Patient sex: F
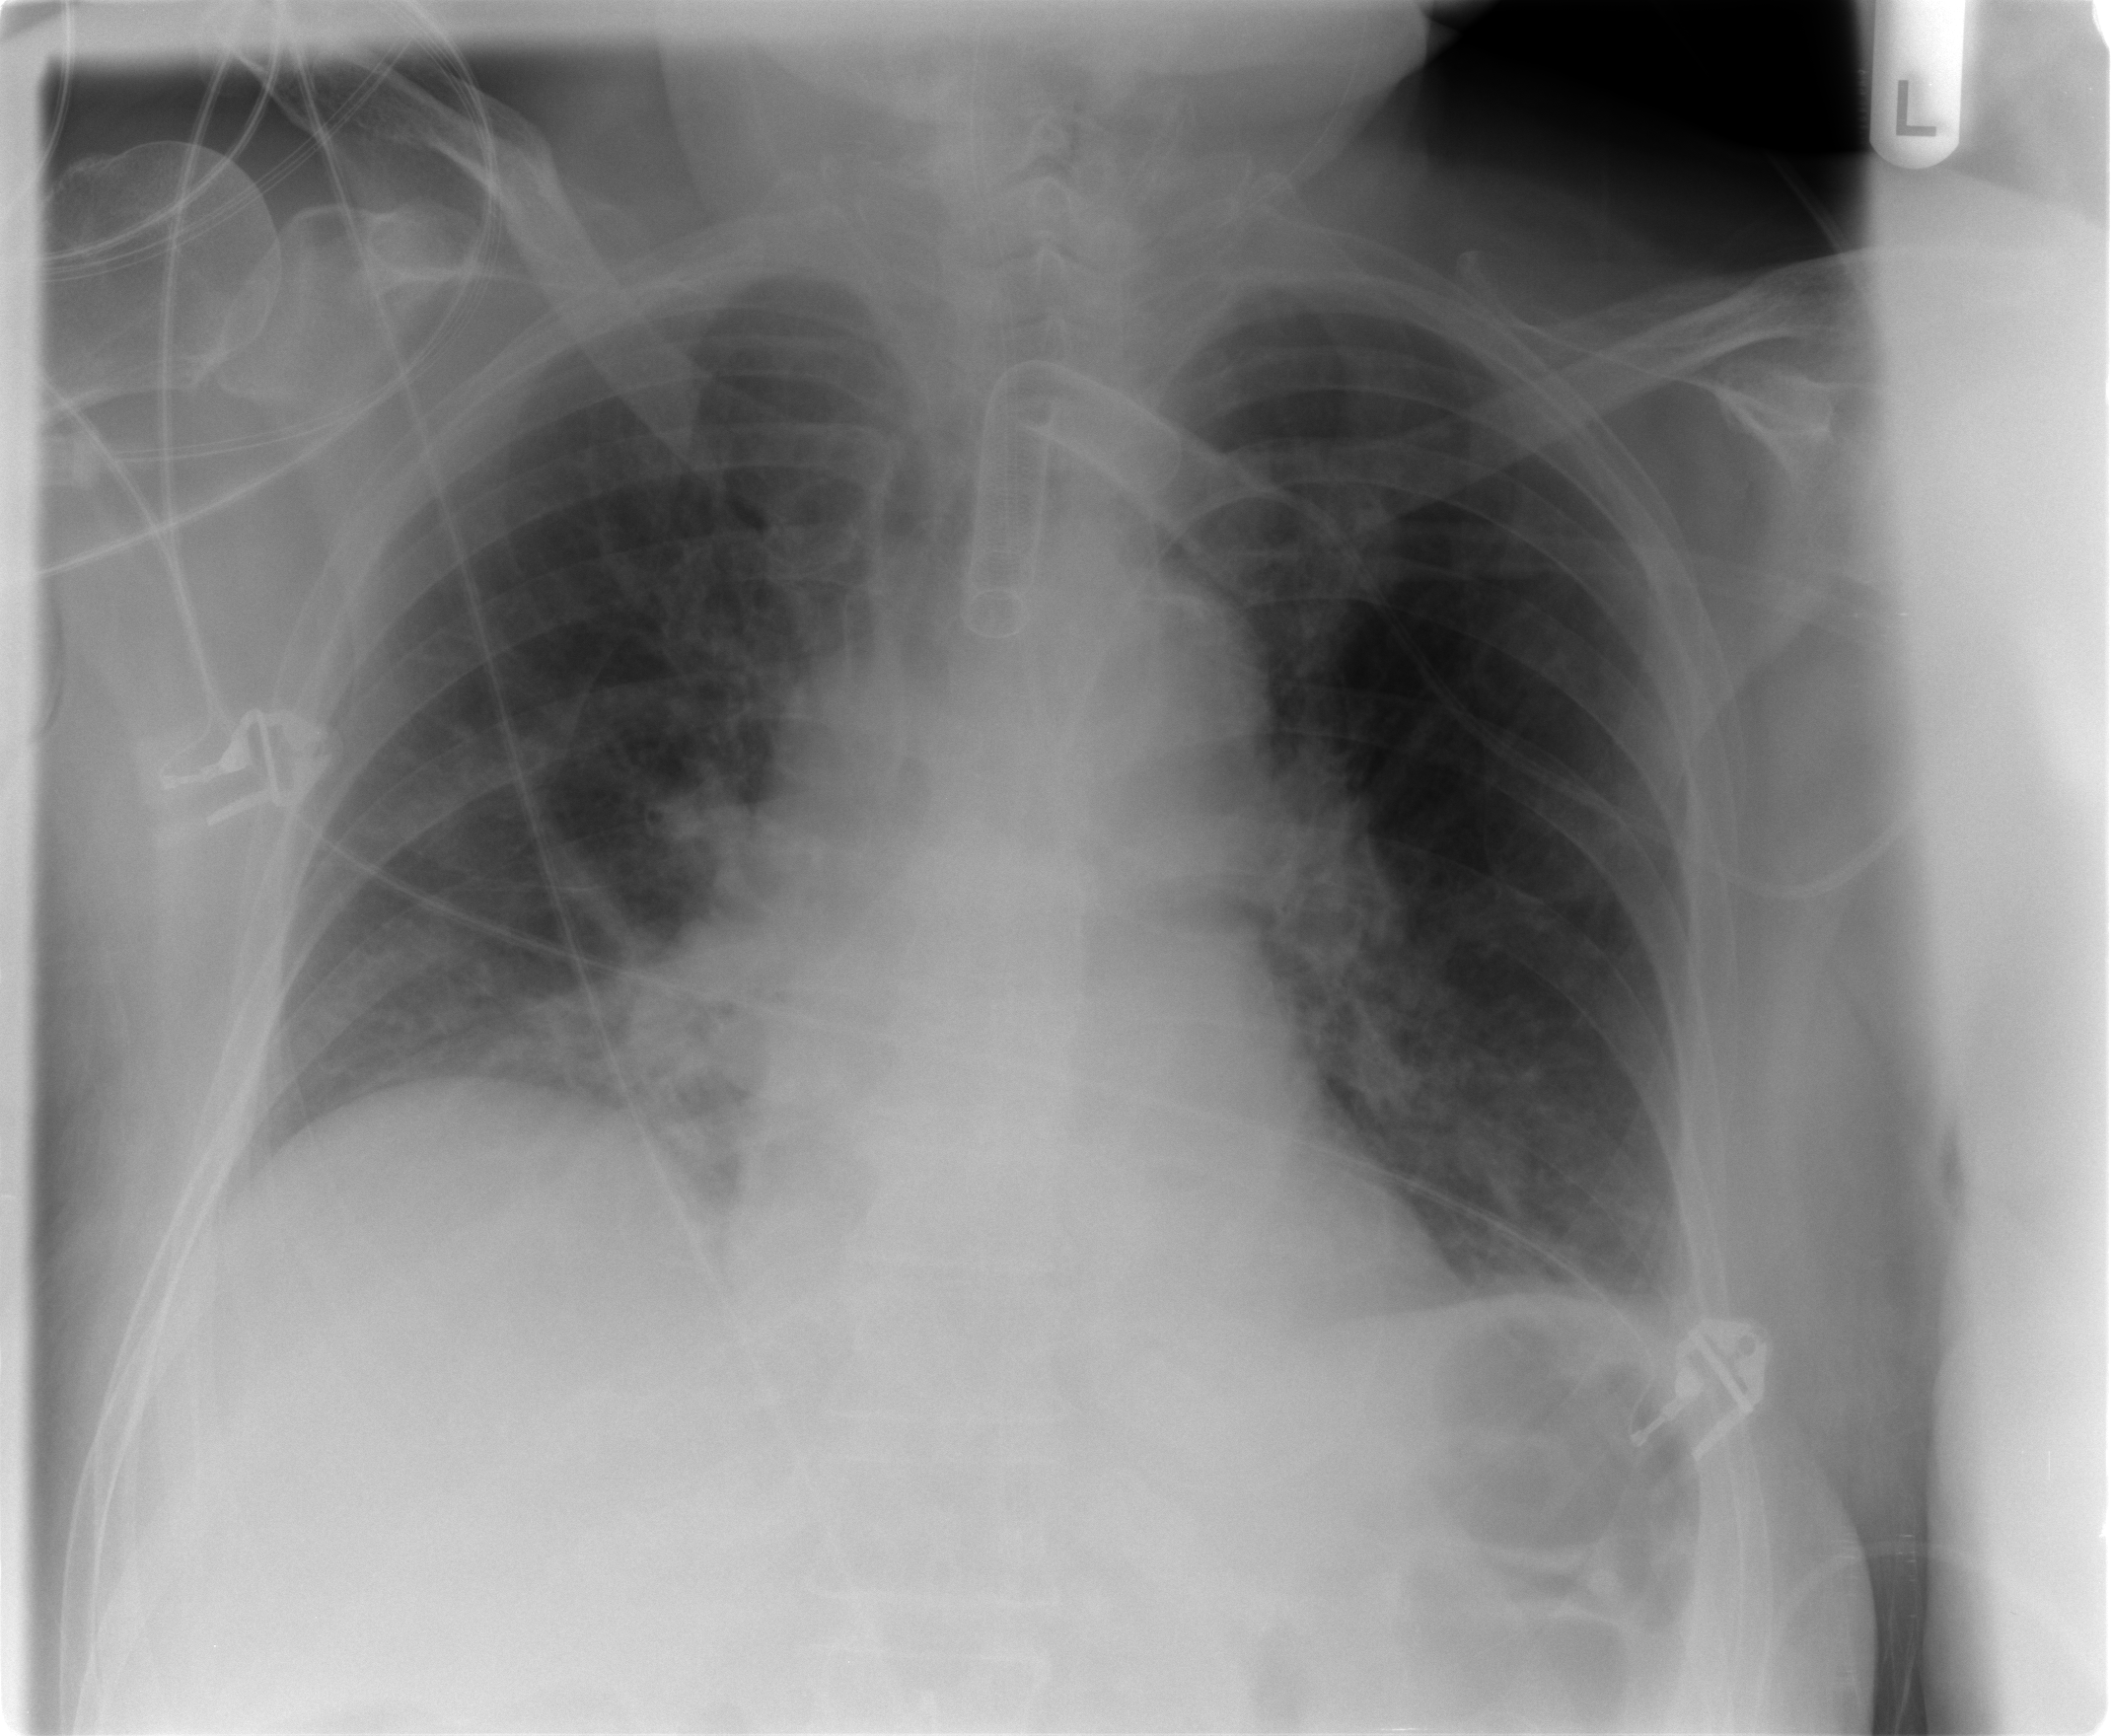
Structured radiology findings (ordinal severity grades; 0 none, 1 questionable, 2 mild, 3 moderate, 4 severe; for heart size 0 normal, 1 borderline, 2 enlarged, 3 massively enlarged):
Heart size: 2
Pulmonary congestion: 2
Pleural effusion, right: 1
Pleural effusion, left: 0
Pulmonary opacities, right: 2
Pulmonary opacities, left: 1
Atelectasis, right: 2
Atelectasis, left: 2